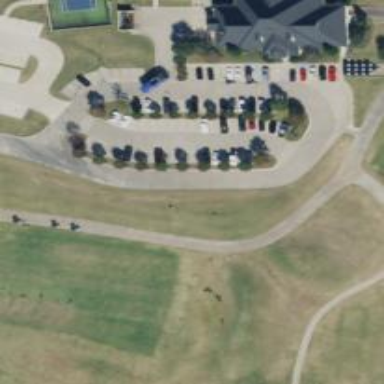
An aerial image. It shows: Service road designated as golf cart path.